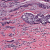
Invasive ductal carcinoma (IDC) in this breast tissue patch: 1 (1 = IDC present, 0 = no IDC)